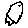
Label: fish